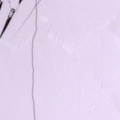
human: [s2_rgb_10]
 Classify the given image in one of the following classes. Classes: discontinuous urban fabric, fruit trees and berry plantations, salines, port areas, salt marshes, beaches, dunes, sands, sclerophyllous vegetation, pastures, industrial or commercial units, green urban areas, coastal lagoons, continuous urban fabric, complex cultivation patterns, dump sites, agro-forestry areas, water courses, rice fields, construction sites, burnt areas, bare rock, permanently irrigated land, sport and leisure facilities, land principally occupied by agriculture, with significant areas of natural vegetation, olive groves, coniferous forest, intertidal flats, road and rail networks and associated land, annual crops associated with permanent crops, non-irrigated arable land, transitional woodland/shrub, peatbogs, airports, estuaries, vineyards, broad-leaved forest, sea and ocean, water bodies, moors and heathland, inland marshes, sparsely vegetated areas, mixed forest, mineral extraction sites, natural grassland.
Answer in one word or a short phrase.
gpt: sea and ocean